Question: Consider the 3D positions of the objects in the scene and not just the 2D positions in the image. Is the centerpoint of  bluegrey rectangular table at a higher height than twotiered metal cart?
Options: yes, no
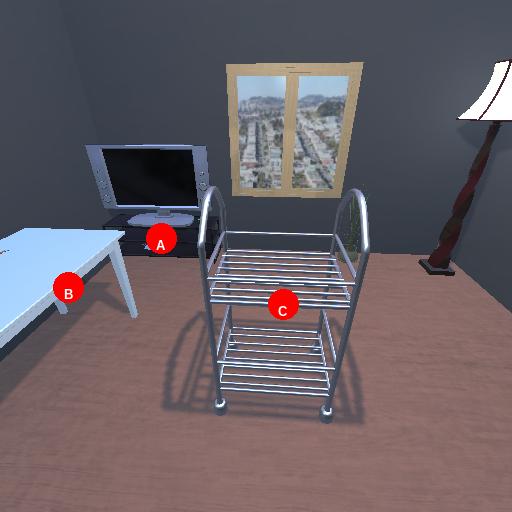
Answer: yes